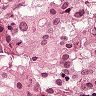
Metastatic tissue present: yes